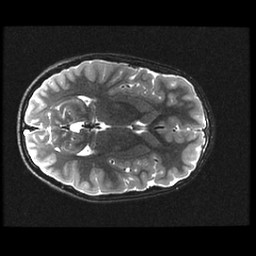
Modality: T2w
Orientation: axial
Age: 10
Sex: male
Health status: ill
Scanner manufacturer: ge
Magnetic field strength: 3 T
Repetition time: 7.5 s
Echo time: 0.1015 s